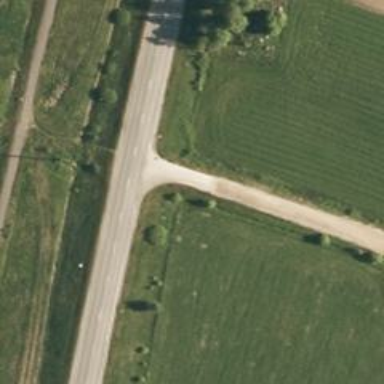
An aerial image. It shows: Secondary road with asphalt surface.